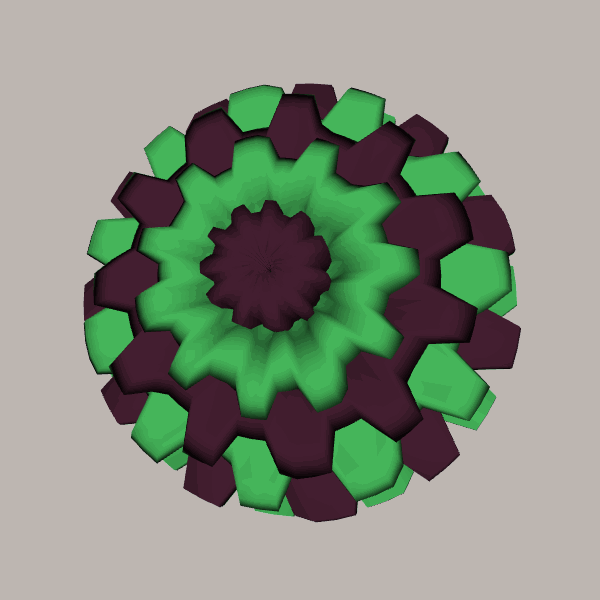
Background: light